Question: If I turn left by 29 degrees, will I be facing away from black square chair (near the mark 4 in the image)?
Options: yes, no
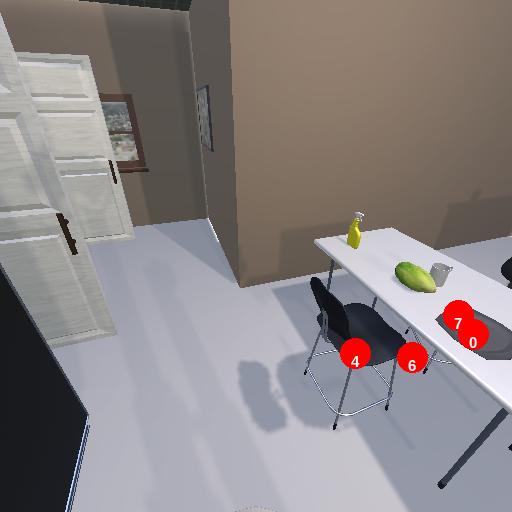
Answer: yes